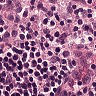
Metastatic tissue present: no